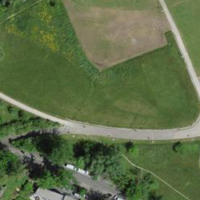
EUNIS habitat code: 53
Species observed at this site:
Centaurea scabiosa
Cirsium arvense
Anacamptis pyramidalis
Anthyllis vulneraria
Medicago sativa
Lotus corniculatus
Salvia pratensis